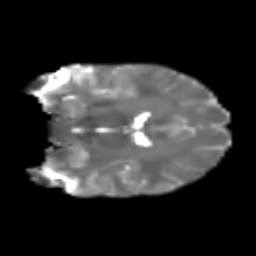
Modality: T2w
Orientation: coronal
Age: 23
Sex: male
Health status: healthy